Interaction volume radius: 10 \u00c5
Interaction volume height: 10 \u00c5
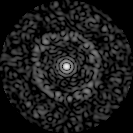
Disorder parameter: 0.8648